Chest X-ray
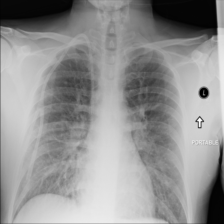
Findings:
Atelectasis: negative
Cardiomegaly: negative
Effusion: negative
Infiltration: positive
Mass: negative
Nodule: positive
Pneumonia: negative
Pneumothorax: negative
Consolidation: negative
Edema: negative
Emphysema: negative
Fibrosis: negative
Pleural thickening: negative
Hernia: negative